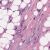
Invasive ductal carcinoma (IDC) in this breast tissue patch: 1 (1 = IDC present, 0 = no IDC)